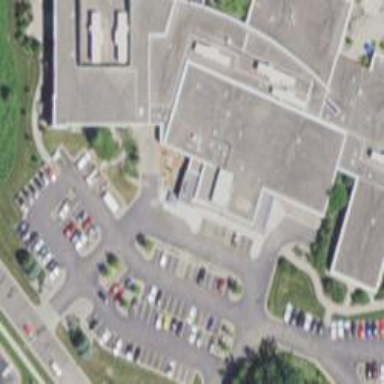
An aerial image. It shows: Entrance designated for emergency ward.